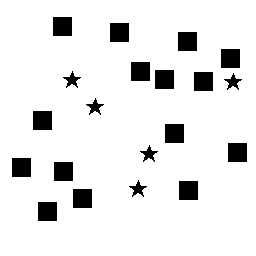
Squares: 15
Triangles: 0
Stars: 5
Total shapes: 20